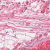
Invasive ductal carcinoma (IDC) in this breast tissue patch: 0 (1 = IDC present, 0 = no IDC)